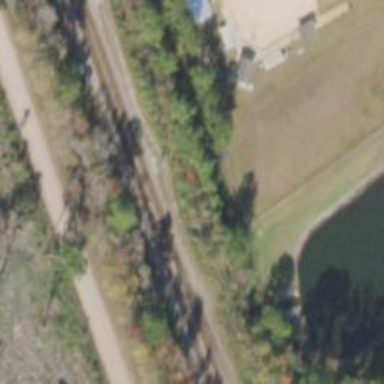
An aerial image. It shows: Railway track.